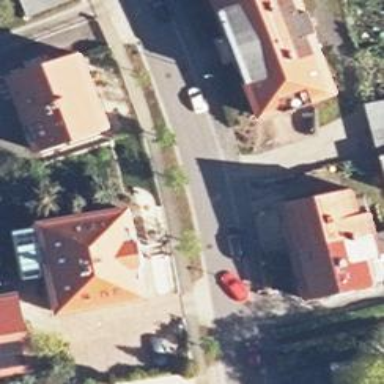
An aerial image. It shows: Residential road with asphalt surface. Both sides have sidewalks.